Field crop: tomato
Growth stage: 2
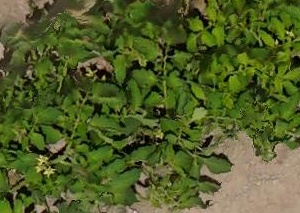
Species: tomato